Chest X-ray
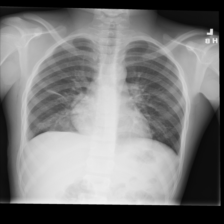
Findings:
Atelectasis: positive
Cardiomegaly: negative
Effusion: negative
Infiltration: negative
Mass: negative
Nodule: negative
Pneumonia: negative
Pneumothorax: negative
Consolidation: negative
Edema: negative
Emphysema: negative
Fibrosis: negative
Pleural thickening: negative
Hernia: negative